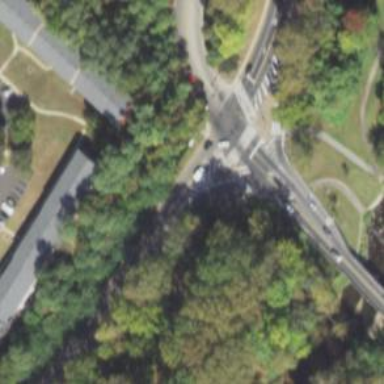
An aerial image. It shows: Marked crossing on footway.